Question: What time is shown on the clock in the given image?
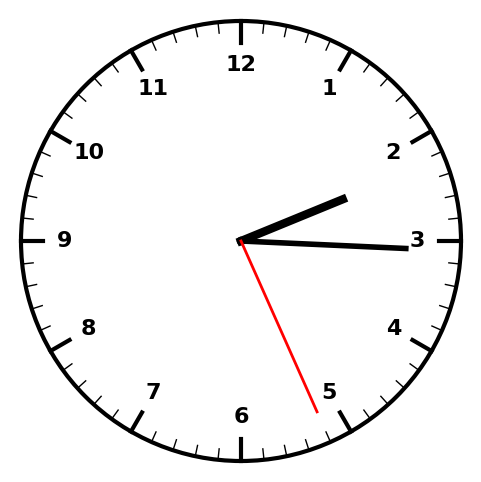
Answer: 02:15:26